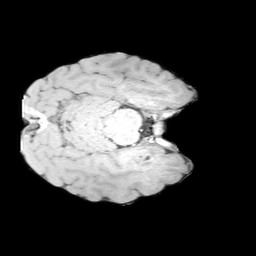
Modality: MP2RAGE
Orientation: axial